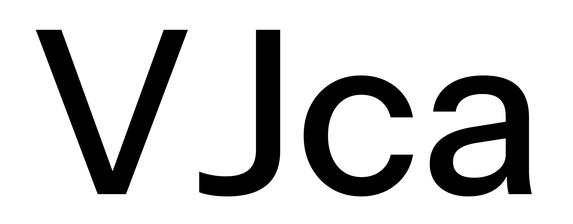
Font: InstrumentSans_Medium